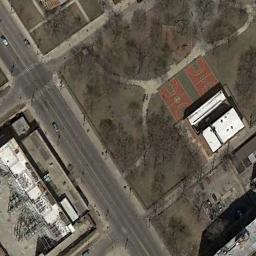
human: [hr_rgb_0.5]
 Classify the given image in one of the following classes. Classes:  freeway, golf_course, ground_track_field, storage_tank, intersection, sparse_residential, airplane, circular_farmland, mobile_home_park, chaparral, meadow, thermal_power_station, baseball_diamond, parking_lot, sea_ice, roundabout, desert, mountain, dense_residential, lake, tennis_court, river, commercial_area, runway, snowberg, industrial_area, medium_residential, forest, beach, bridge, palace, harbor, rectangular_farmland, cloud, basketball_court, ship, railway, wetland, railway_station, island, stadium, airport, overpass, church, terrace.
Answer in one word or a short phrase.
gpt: basketball_court